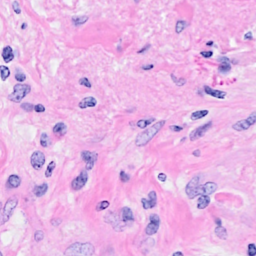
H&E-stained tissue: Breast